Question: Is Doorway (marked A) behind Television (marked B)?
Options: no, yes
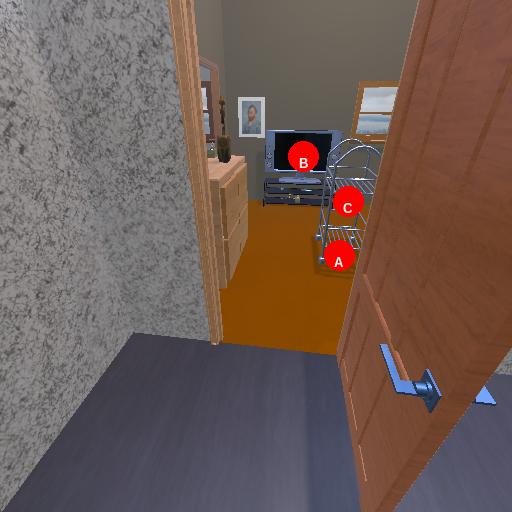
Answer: no